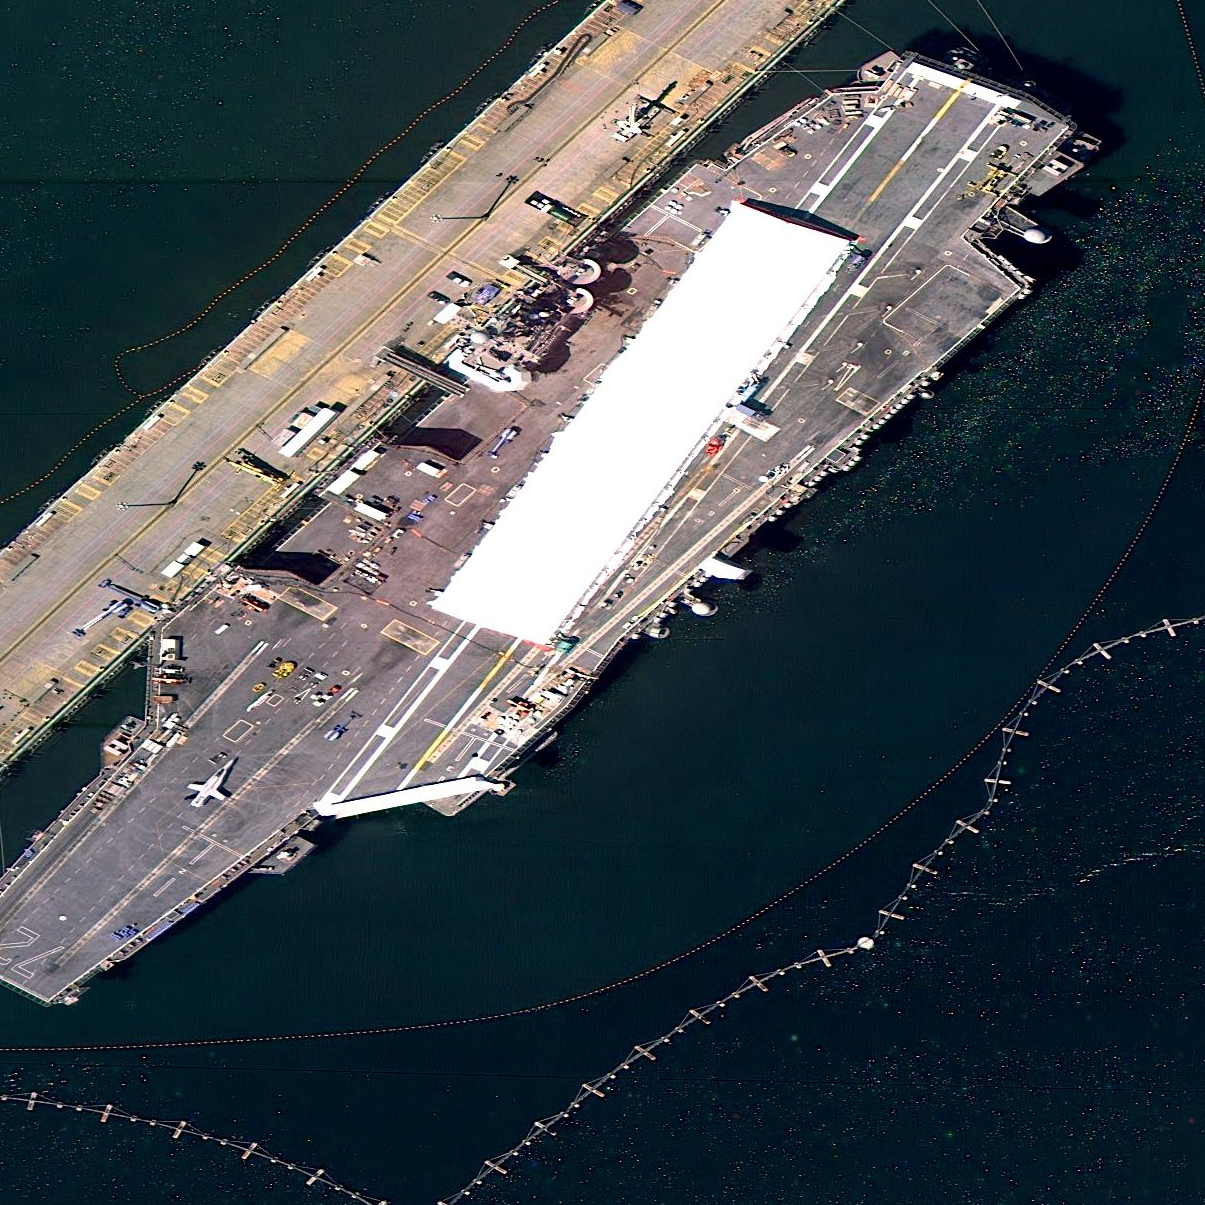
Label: aircraft_carrier